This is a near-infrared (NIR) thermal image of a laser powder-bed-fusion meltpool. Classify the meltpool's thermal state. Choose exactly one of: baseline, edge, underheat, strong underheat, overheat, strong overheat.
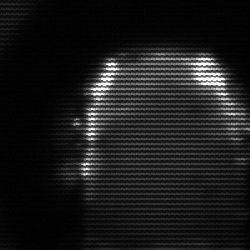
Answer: baseline